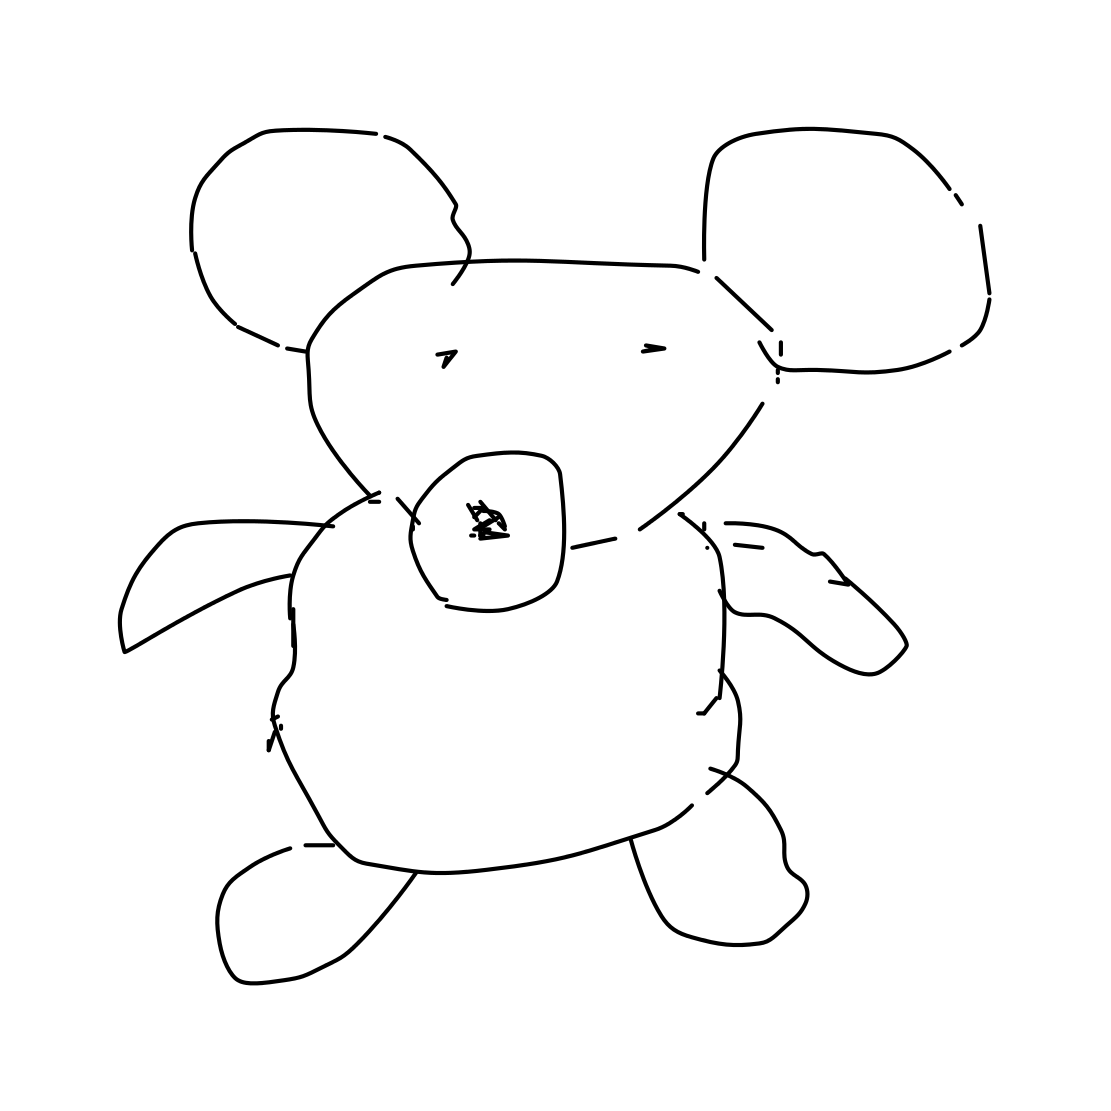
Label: teddy-bear